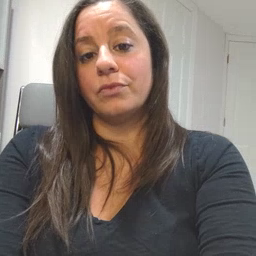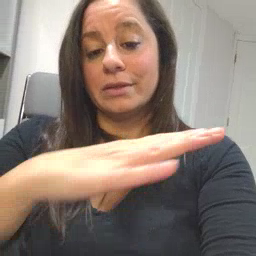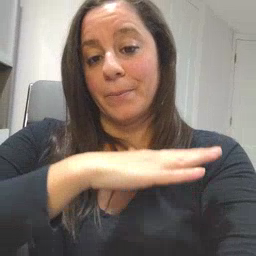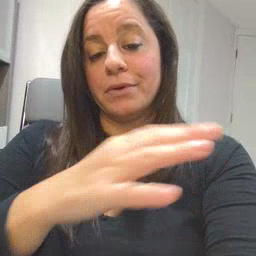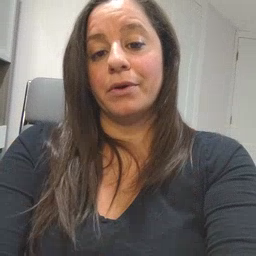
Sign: table